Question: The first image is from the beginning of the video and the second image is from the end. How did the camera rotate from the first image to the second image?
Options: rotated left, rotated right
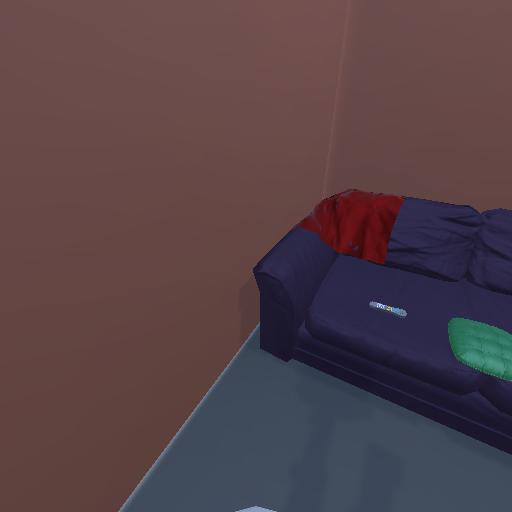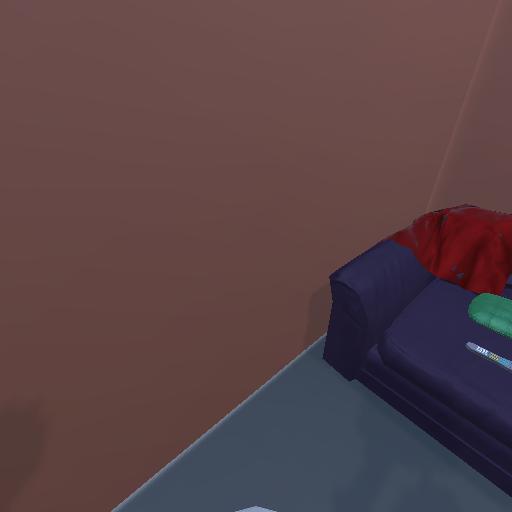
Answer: rotated left